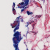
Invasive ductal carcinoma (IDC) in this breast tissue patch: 0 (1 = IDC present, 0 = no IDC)